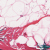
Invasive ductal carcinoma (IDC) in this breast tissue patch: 0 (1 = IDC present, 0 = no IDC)